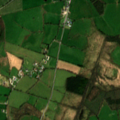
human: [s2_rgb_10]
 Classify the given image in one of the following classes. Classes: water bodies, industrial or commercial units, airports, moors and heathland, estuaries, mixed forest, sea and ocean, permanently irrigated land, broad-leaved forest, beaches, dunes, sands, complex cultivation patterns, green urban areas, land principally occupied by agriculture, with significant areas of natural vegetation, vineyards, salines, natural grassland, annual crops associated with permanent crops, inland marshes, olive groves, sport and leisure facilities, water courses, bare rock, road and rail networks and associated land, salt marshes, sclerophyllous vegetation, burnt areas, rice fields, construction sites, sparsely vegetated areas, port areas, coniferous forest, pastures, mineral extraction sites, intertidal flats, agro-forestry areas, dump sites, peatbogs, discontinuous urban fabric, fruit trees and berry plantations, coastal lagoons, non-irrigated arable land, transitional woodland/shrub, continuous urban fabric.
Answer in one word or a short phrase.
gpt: pastures, transitional woodland/shrub